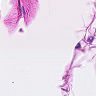
Metastatic tissue present: no